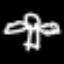
Label: angel